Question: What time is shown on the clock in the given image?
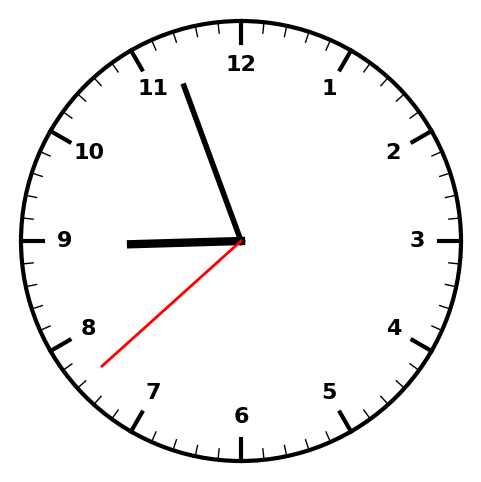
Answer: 08:56:38